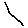
Label: line